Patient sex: F
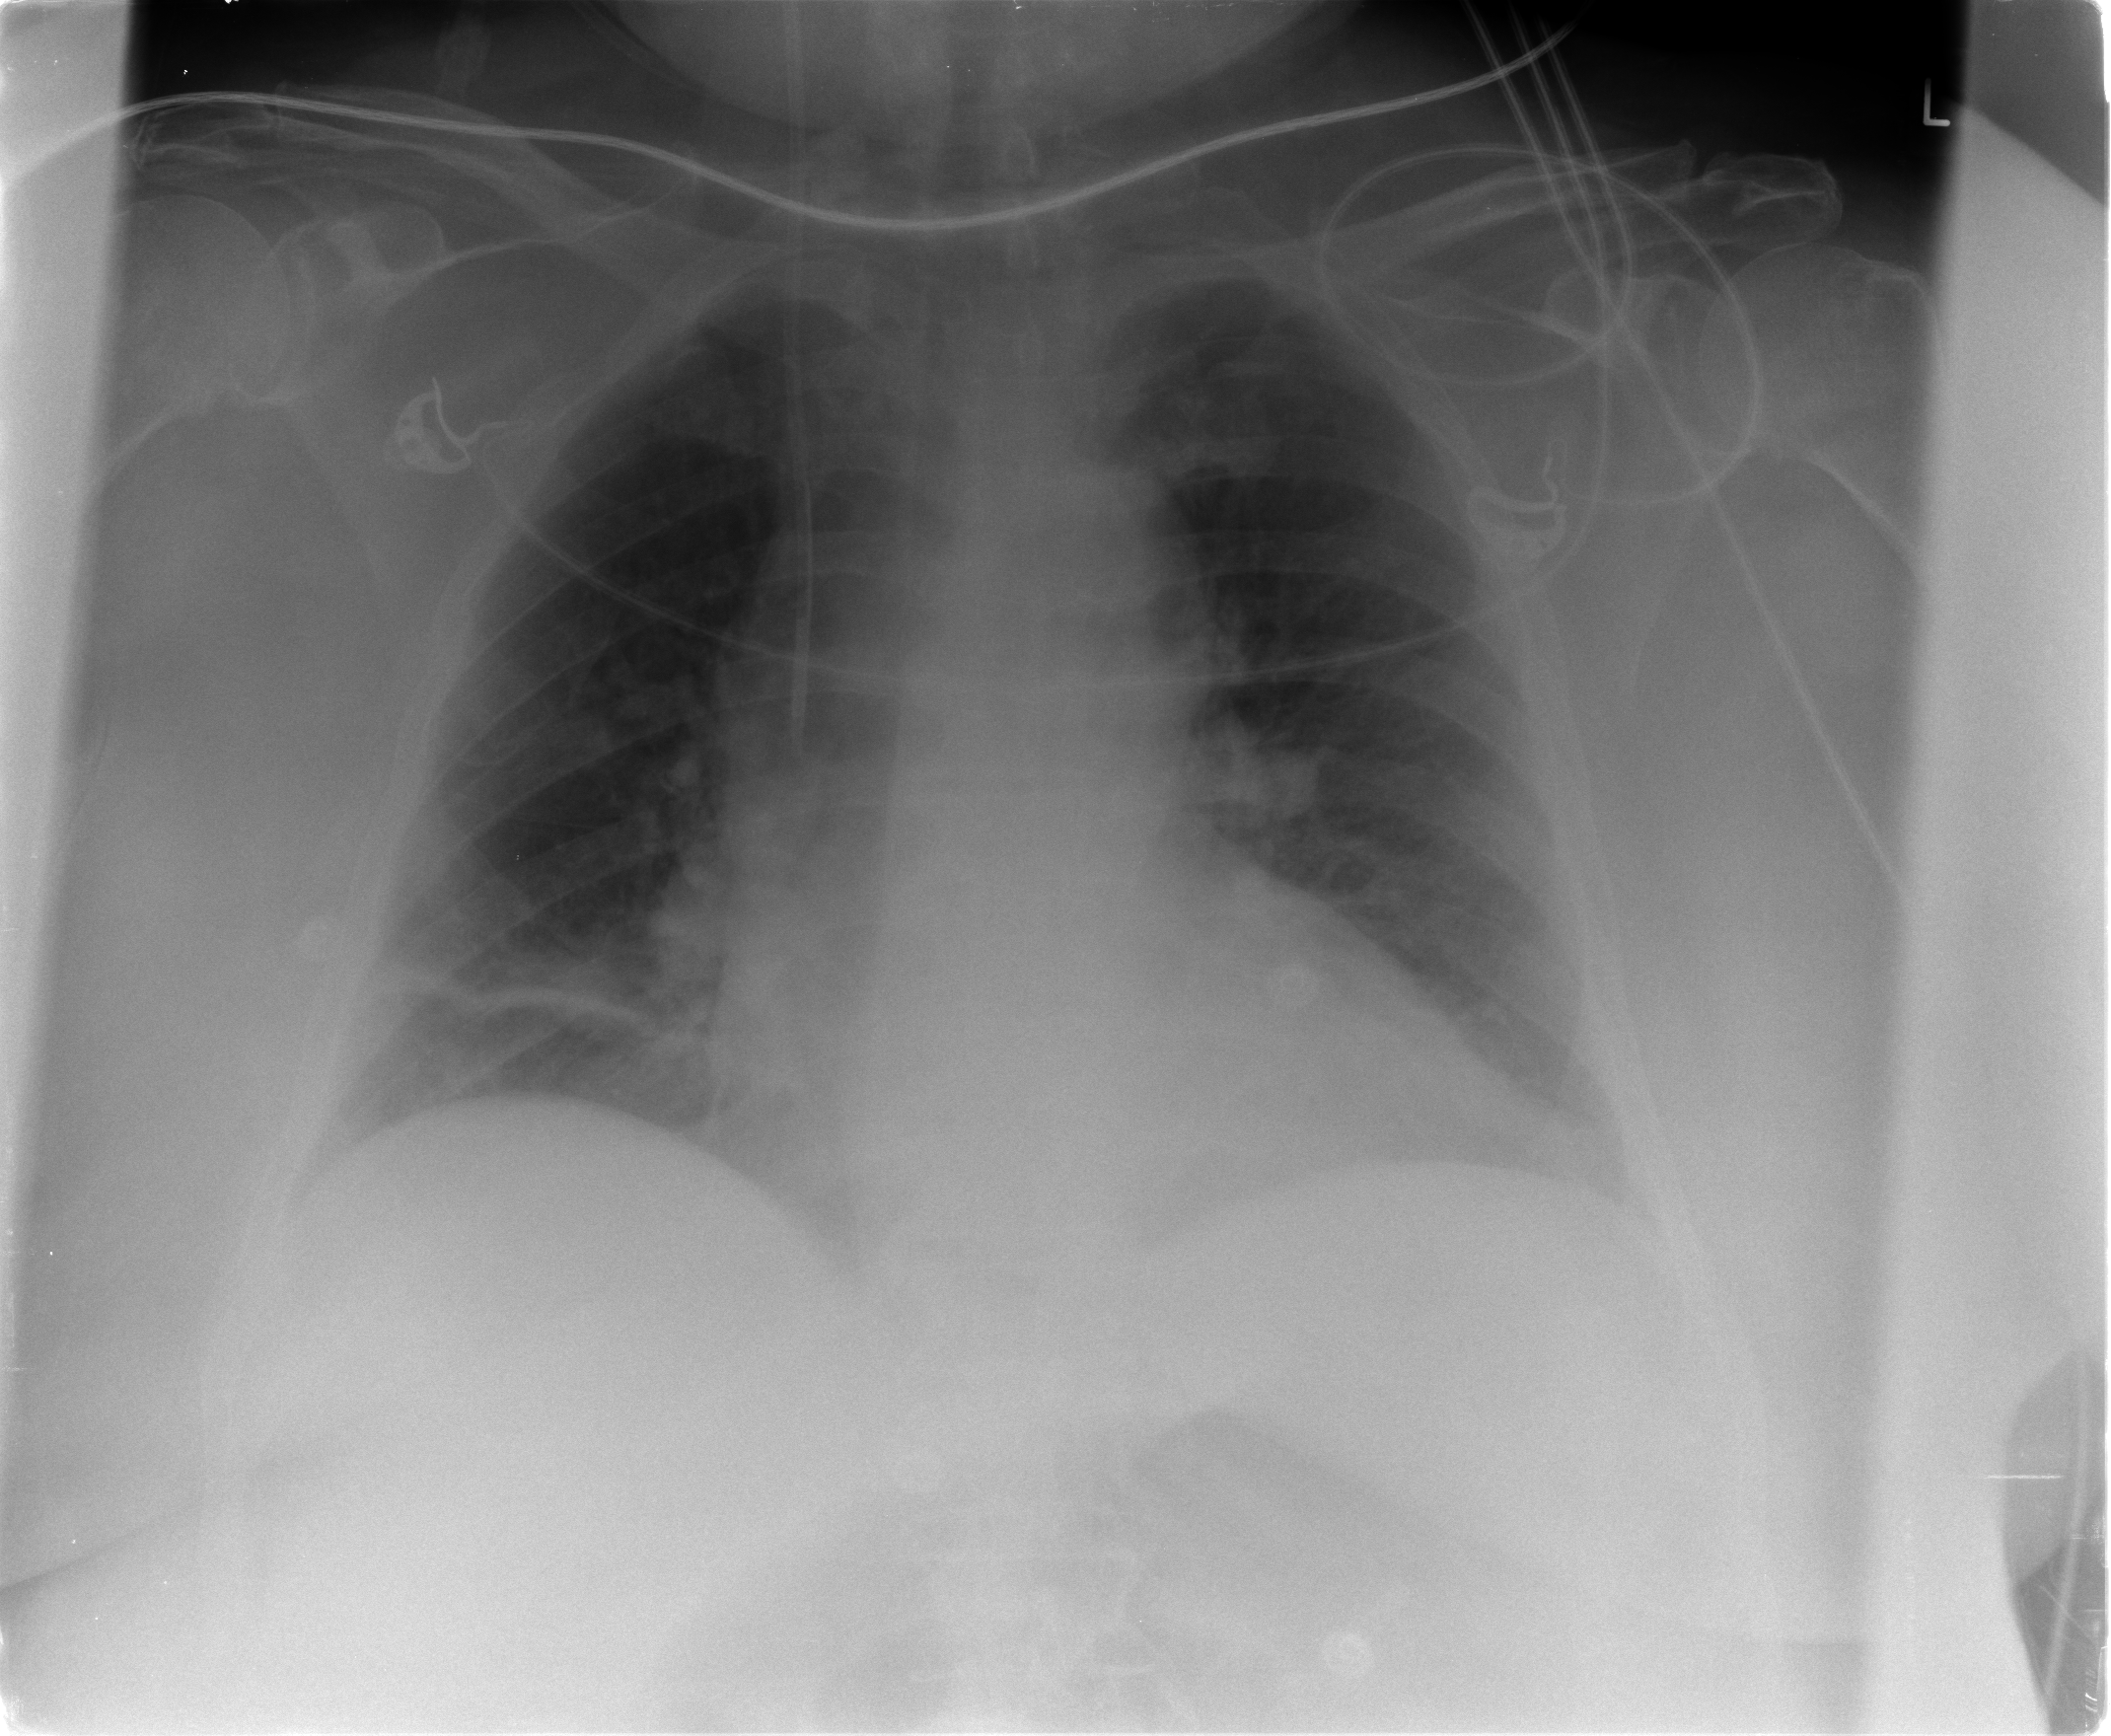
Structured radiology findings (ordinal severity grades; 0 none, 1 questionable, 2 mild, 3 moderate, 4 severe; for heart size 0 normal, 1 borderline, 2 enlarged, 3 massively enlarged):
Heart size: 1
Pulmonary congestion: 0
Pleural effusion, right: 0
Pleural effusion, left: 0
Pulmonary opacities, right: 0
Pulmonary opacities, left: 0
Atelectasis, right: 2
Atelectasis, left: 0